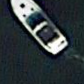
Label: Civil_yacht